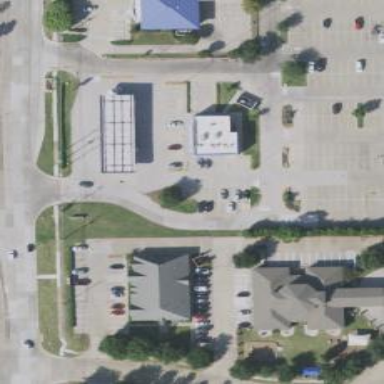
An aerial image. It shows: Convenience shop.